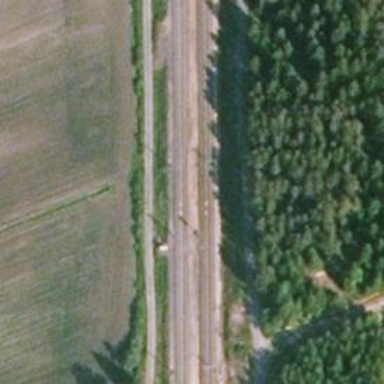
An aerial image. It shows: Railway signal.